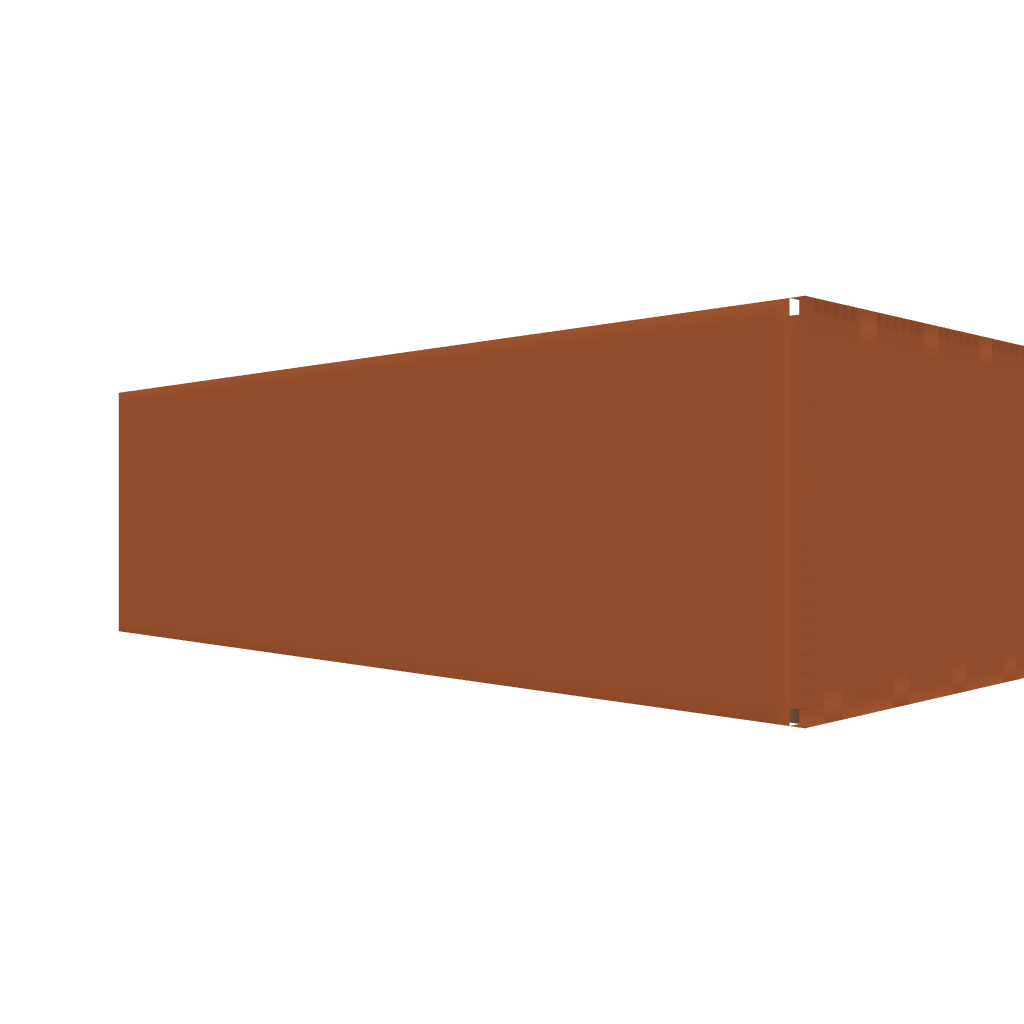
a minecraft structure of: HG - Water Box